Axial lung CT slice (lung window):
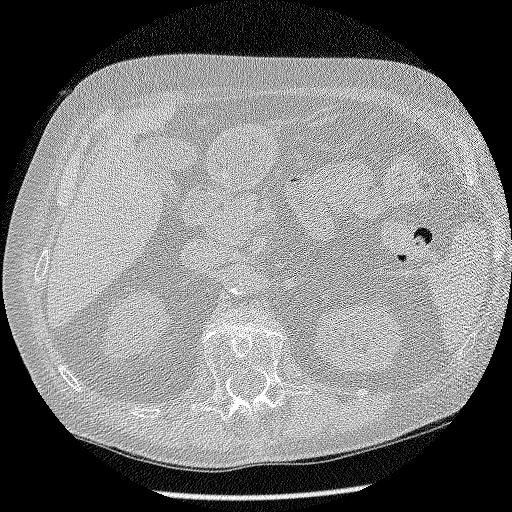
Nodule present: no